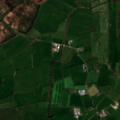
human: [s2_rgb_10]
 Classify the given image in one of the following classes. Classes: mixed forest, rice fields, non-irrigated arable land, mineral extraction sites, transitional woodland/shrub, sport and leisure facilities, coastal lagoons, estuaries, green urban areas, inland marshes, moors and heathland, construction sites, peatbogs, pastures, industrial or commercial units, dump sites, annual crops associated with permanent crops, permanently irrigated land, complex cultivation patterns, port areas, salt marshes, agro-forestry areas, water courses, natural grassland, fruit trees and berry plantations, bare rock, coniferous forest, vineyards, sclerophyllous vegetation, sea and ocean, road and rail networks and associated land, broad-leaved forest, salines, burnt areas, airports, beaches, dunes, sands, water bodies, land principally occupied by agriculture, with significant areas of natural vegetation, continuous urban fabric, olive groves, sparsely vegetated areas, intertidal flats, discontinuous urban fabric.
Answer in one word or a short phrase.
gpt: pastures, transitional woodland/shrub